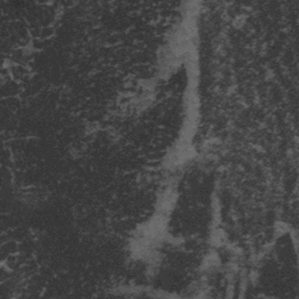
Label: frost